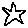
Label: star